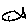
Label: fish